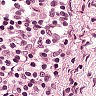
Metastatic tissue present: no